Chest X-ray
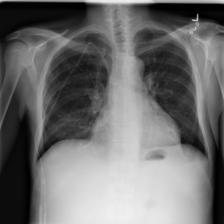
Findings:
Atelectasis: negative
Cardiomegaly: negative
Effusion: negative
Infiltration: negative
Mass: negative
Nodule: negative
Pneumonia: negative
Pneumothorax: negative
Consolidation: negative
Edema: negative
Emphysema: negative
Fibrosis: negative
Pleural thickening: negative
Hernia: negative